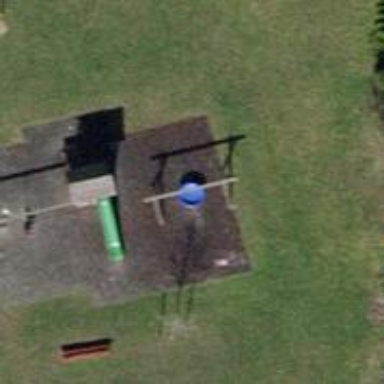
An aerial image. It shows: Playground featuring seesaw.